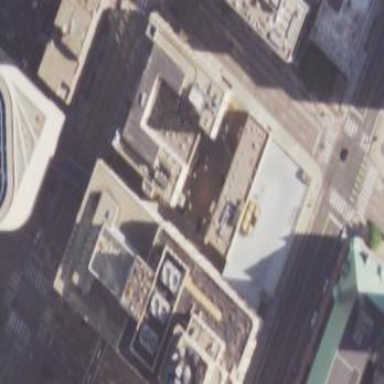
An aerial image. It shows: Hotel building.